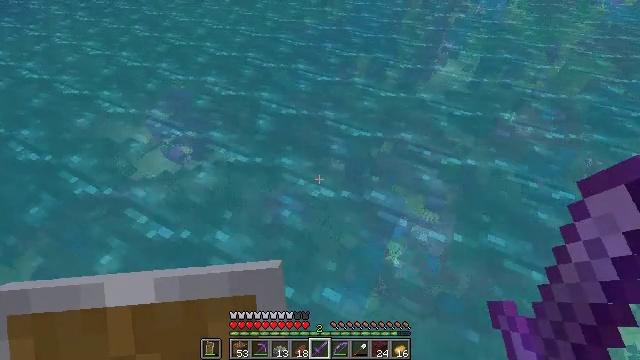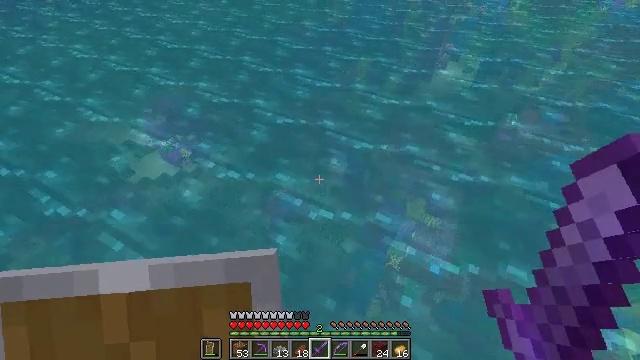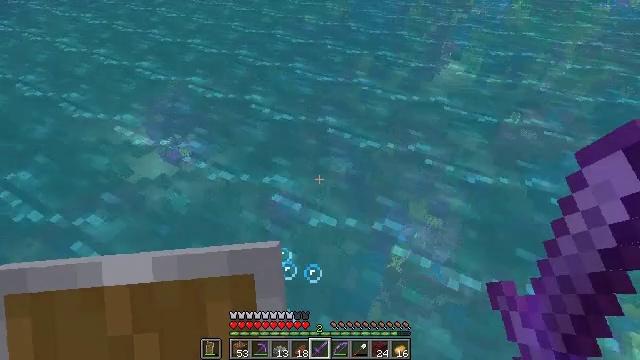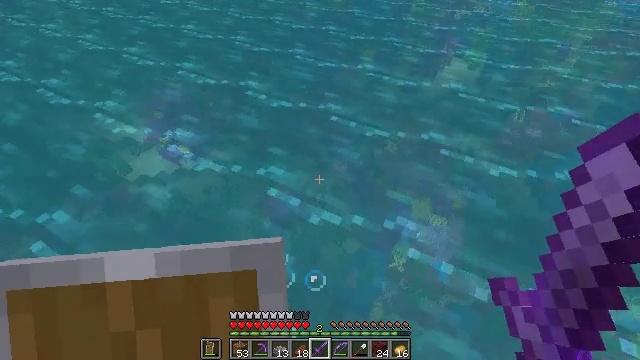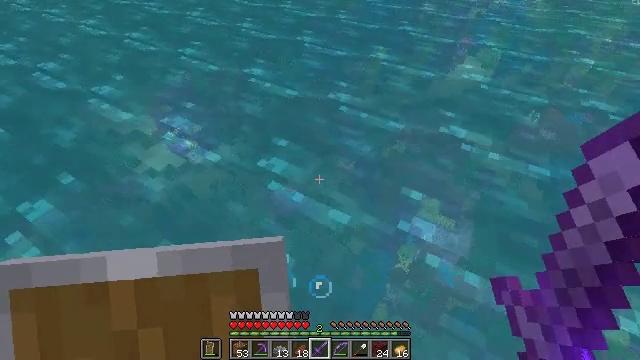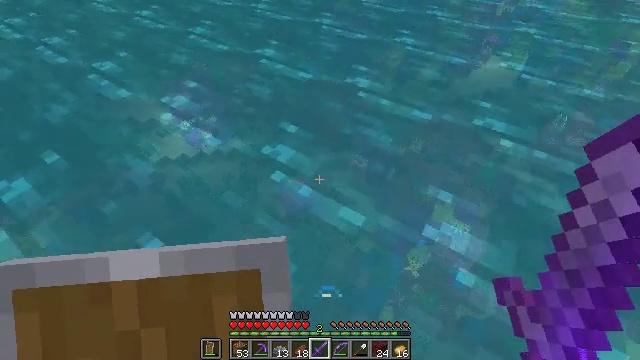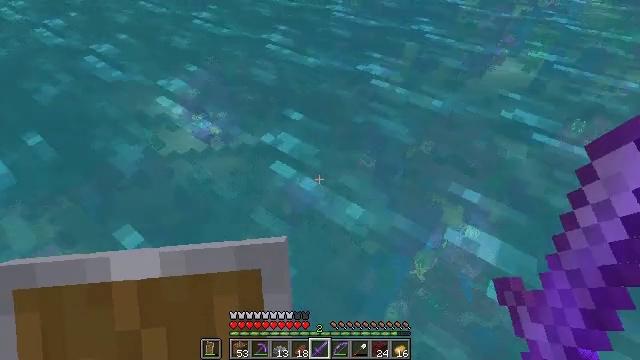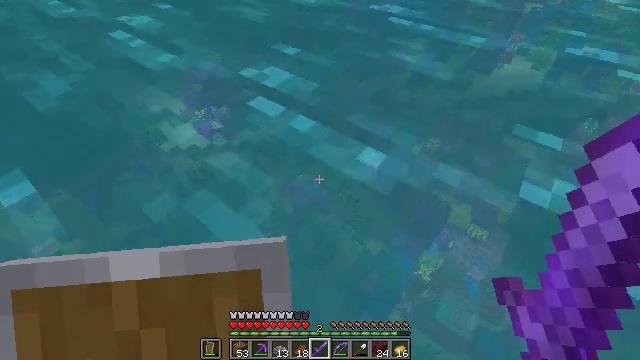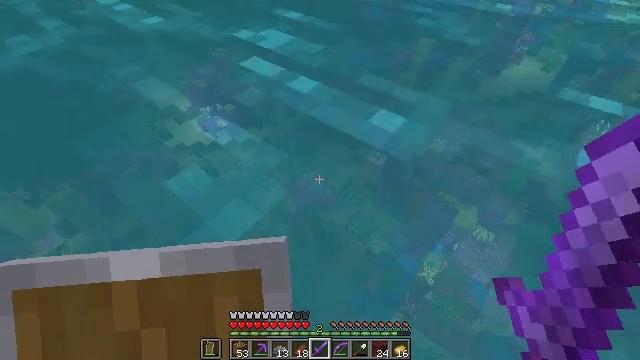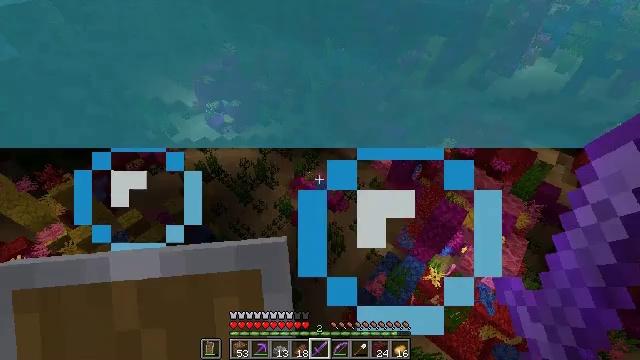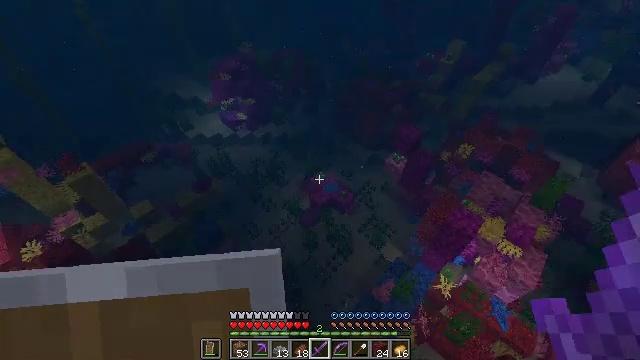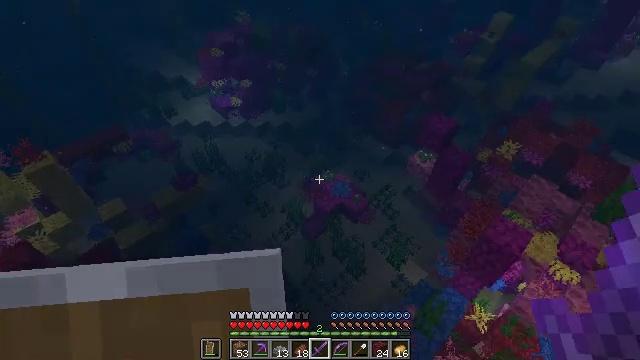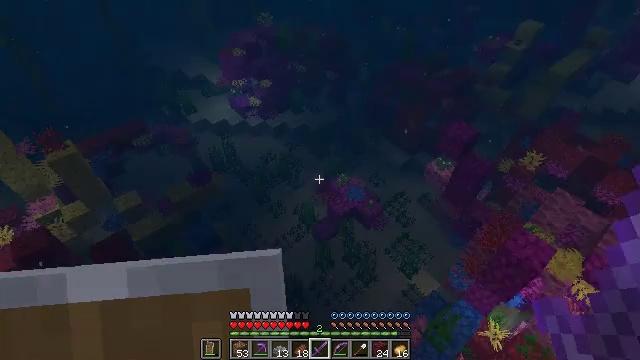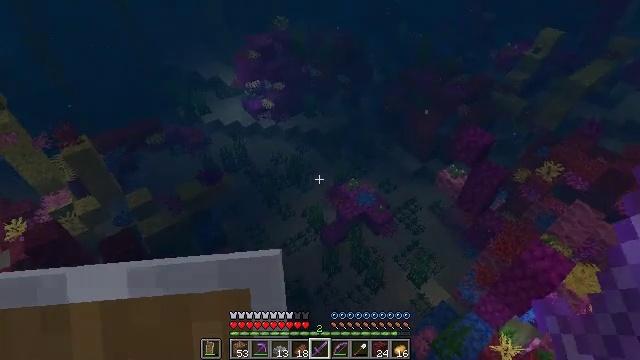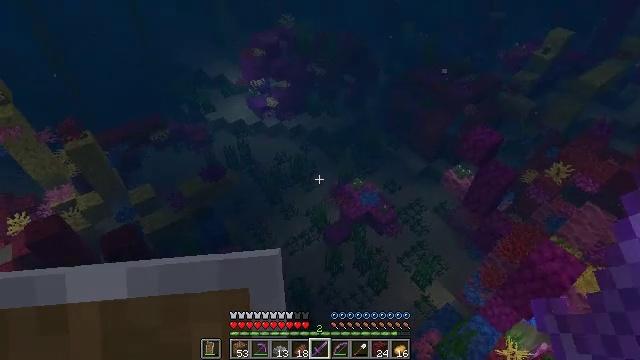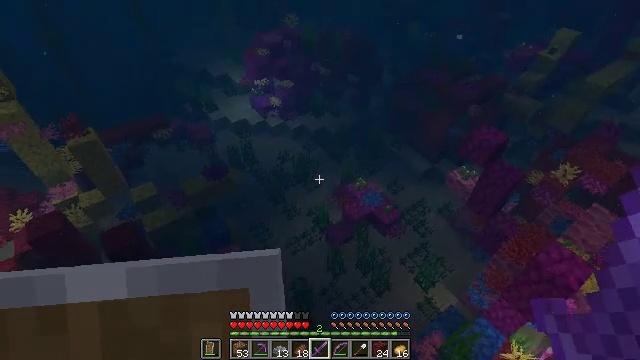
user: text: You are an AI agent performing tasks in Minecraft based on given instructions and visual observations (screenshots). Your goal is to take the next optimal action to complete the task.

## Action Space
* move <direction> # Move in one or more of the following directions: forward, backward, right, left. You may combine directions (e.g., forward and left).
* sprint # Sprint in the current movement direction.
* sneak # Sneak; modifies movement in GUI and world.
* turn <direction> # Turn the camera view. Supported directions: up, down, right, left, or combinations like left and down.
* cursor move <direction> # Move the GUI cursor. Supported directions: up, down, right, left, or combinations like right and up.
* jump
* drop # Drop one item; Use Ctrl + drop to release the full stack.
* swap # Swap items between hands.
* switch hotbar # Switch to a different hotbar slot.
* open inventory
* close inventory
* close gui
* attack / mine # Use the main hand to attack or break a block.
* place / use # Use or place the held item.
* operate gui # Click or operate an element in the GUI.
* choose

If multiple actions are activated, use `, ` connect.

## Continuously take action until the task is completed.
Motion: motion action
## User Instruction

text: mine block bubble coral block
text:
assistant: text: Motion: move forward
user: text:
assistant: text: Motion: move forward
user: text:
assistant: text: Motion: move forward
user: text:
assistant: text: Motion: move forward, turn left
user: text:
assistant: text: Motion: turn left
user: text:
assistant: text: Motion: sneak, turn left
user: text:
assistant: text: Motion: sneak, turn left
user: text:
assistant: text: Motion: sneak, turn left
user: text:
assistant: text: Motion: sneak, turn left
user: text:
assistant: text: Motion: sneak, turn left
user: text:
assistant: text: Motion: sneak, turn left
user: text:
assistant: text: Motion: sneak, turn left
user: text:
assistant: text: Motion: sneak, turn left and up
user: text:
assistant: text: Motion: sneak, turn left
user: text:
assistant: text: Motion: sneak
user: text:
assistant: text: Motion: sneak
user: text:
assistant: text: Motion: sneak
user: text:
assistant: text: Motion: no_op
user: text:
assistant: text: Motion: no_op
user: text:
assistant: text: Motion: no_op
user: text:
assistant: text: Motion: turn left
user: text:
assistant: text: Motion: turn left
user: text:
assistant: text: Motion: turn left
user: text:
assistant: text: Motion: turn left
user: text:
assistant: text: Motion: move forward, turn left
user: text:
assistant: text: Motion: move forward, turn left
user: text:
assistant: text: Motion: move forward, turn left
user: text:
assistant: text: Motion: move forward
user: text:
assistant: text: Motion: move forward
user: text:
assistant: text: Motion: move forward